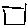
Label: square